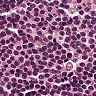
Metastatic tissue present: no